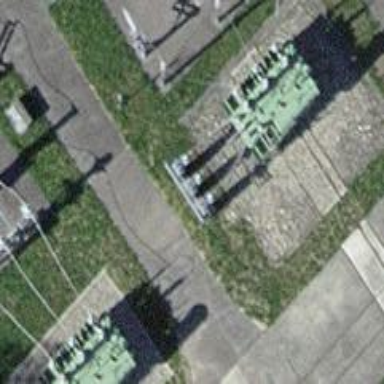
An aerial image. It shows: Power line with 3 cables. It is situated in bay.